Aerial crown-view tile of a tropical tree (Barro Colorado Island, Panama), acquired 20250616:
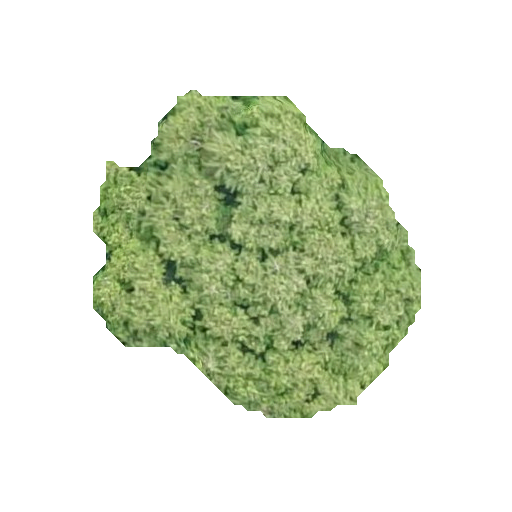
Species: Quararibea asterolepis
GBIF accepted scientific name: Quararibea asterolepis
Crown area: 110.464 m²